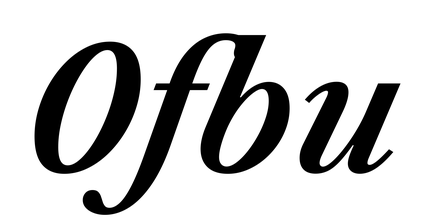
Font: LibreCaslonText-Italic_SemiBold_Italic